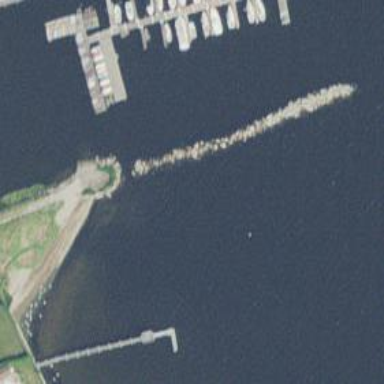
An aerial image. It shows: Breakwater structure.